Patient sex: M
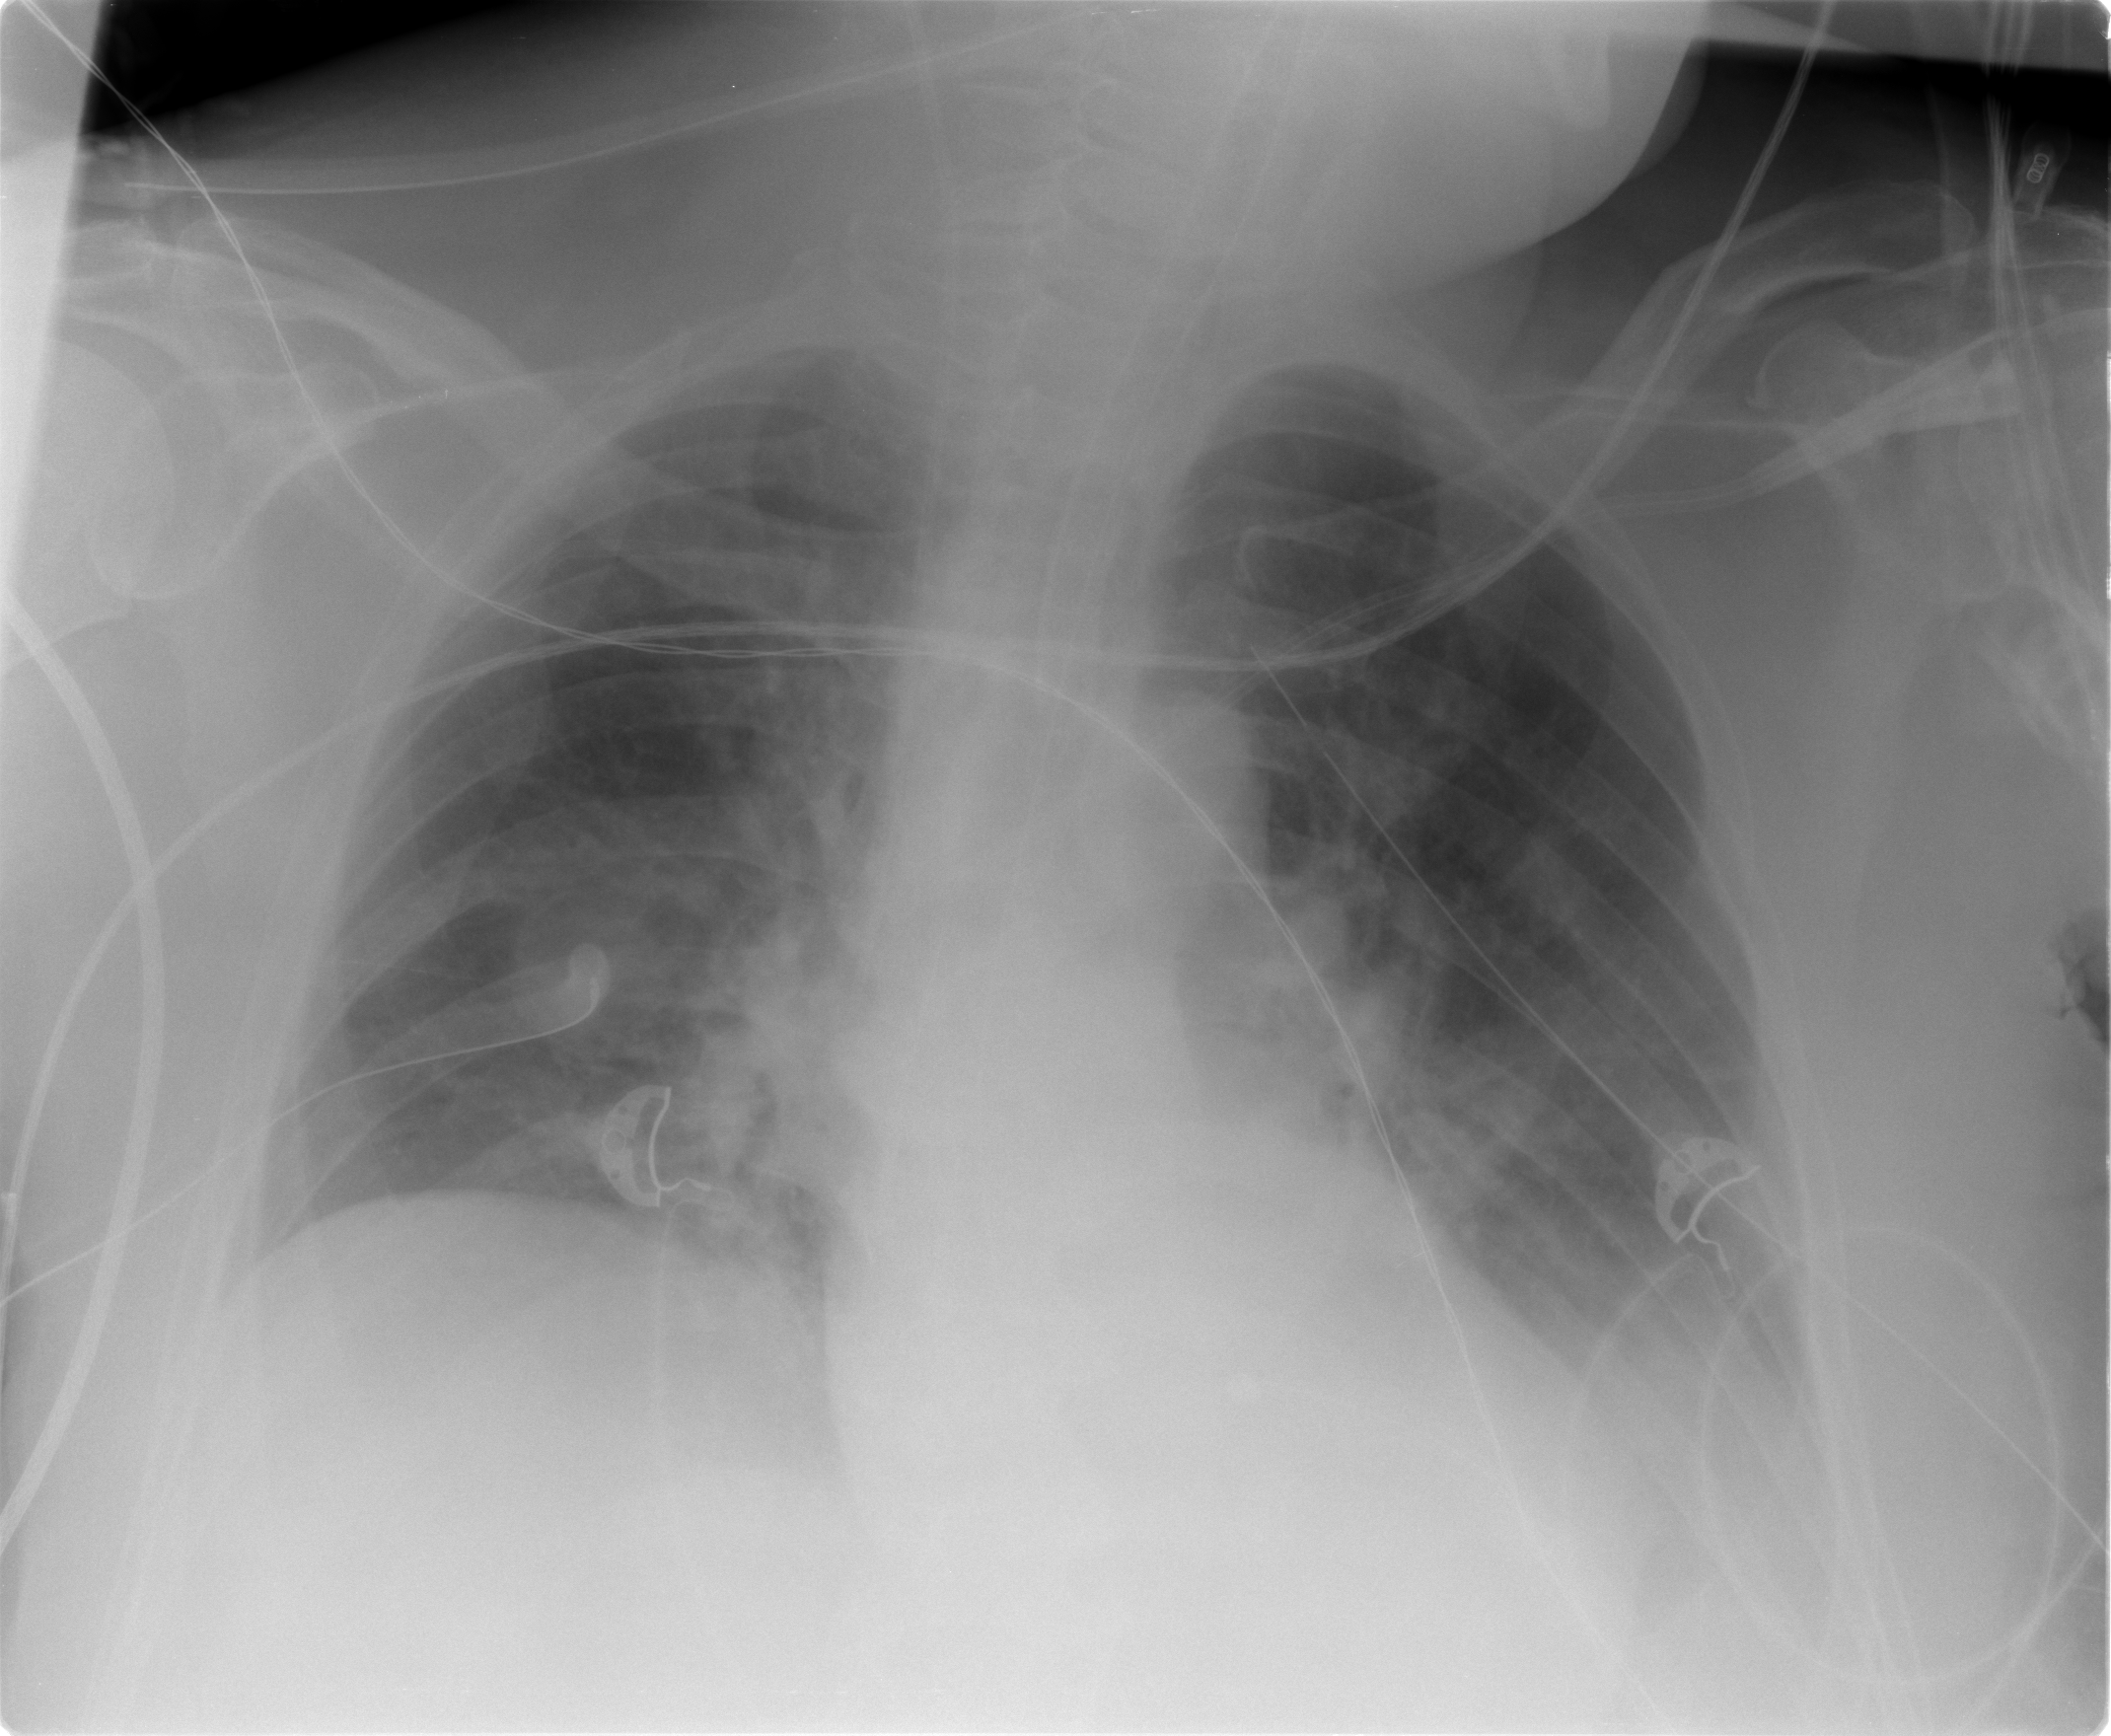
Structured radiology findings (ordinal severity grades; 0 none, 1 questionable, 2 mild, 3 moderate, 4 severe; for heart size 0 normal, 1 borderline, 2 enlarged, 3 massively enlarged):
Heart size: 0
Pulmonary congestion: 2
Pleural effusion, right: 1
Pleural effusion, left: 1
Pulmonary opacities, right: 3
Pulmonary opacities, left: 0
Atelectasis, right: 2
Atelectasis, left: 2